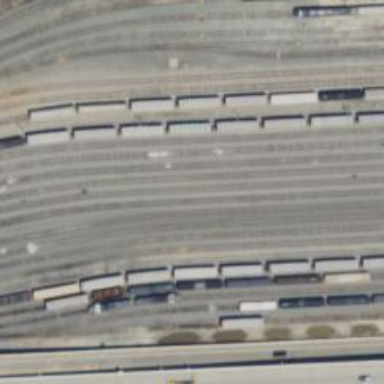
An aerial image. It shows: Railway yard.